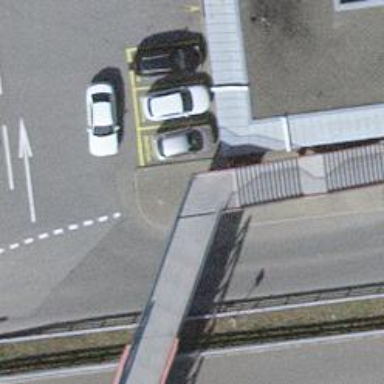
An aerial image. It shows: Set of steps with surface made of concrete plates.